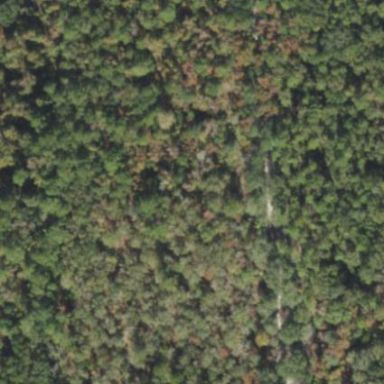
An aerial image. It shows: Mixed leaf woodland.